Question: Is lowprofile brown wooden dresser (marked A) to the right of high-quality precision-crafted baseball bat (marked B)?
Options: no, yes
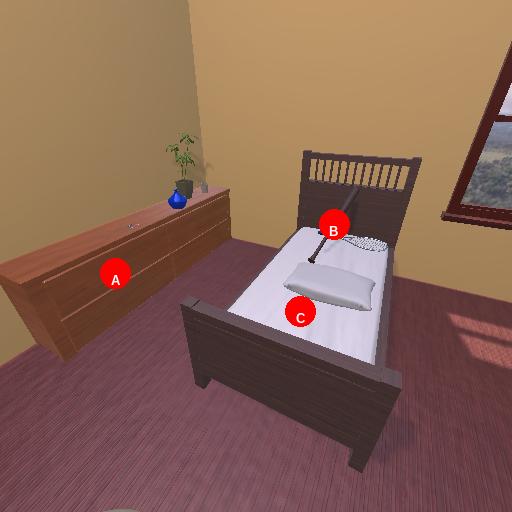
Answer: no